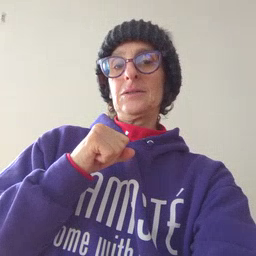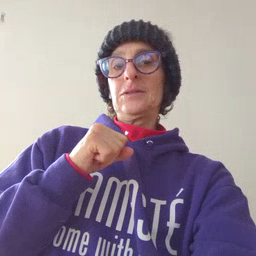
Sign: orange